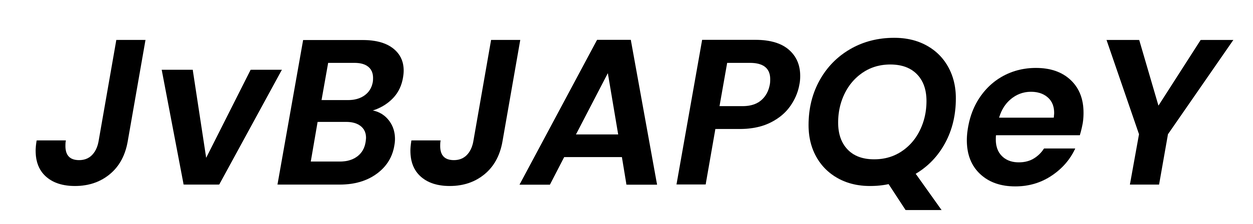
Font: Poppins-SemiBoldItalic